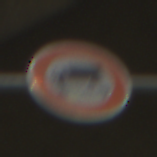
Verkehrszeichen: TatsaechlicheLaenge
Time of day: SunriseSunset
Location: Outdoor (Suburban)
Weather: PartlyCloudy
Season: NotSpecified
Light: Natural